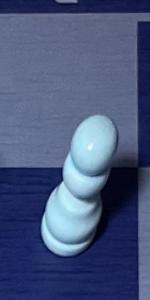
Label: Pawn_White